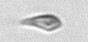
Label: Cryptophyta